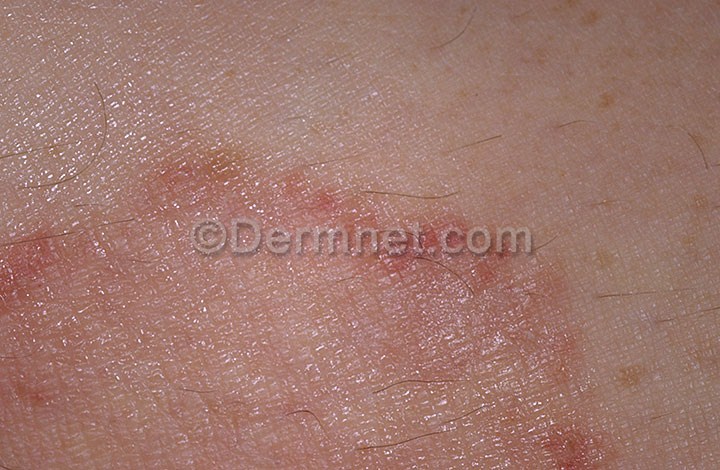
Disease: Tinea Ringworm Candidiasis and other Fungal Infections